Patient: sex M, age 66
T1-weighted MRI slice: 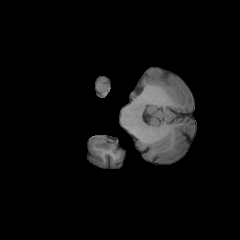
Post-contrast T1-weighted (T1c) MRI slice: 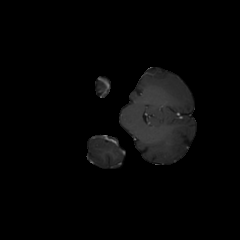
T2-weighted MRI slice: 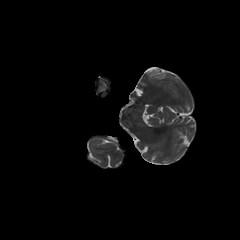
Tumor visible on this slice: no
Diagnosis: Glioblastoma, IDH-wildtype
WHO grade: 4